Field crop: maize
Growth stage: 2
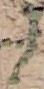
Species: convolvulus